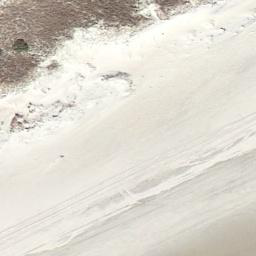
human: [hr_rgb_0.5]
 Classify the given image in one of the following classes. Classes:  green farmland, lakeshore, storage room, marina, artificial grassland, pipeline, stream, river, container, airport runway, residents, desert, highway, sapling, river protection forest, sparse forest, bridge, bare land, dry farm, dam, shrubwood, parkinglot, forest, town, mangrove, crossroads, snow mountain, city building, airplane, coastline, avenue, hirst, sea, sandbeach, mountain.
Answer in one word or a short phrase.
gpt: sandbeach